Field crop: tomato
Growth stage: 1
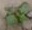
Species: solanum